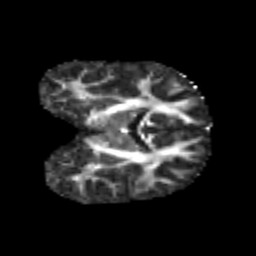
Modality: FA
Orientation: coronal
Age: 7
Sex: female
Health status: healthy